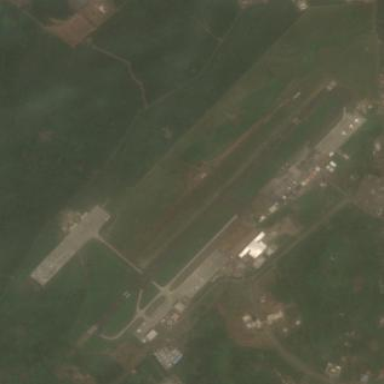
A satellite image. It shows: International aerodrome.